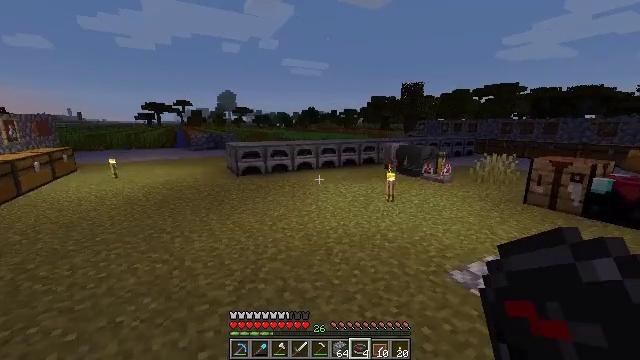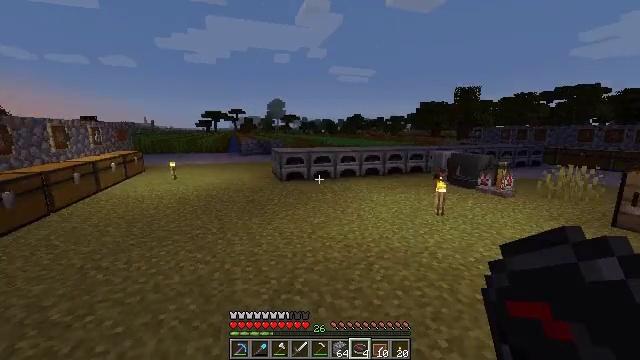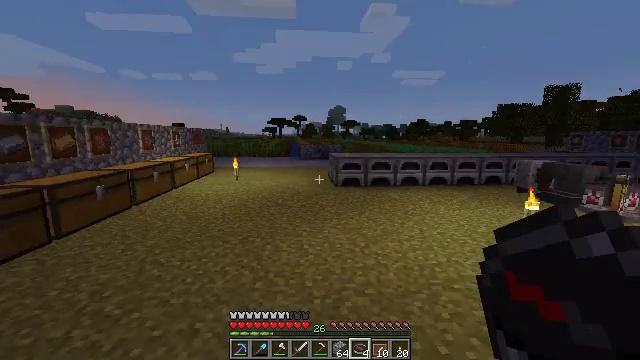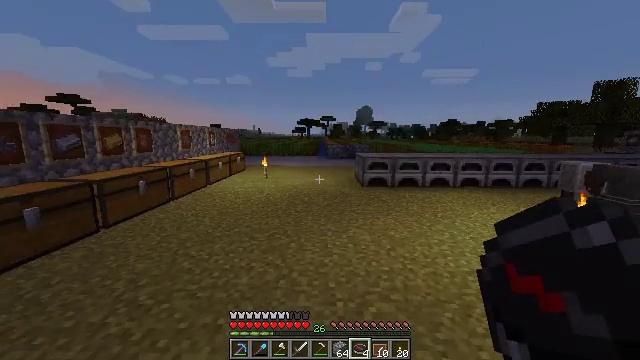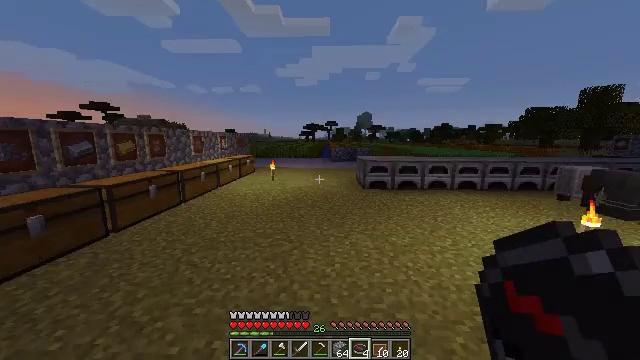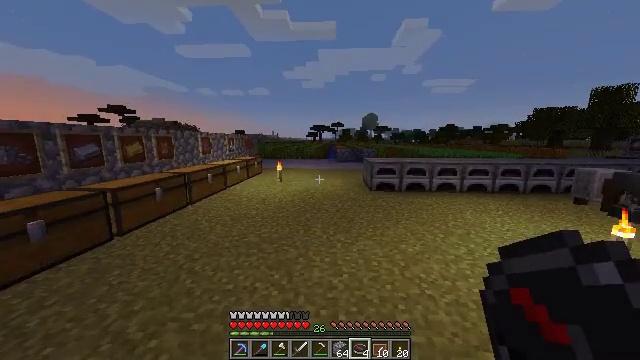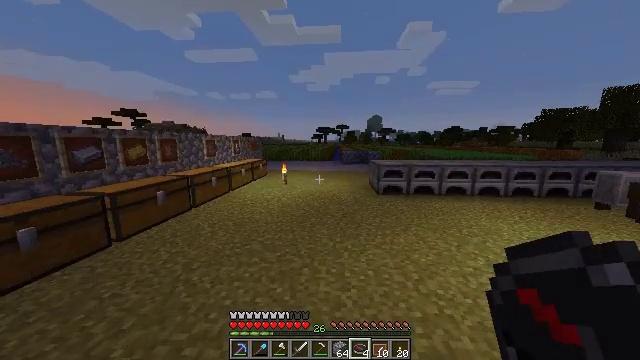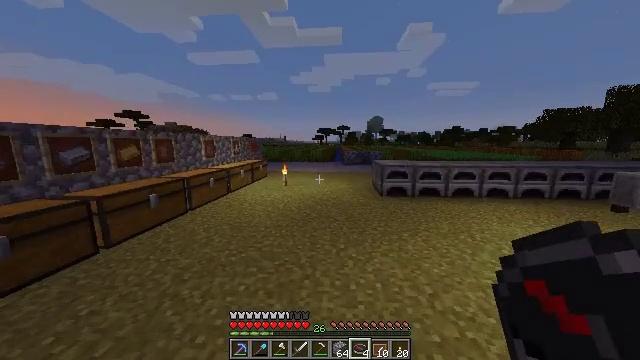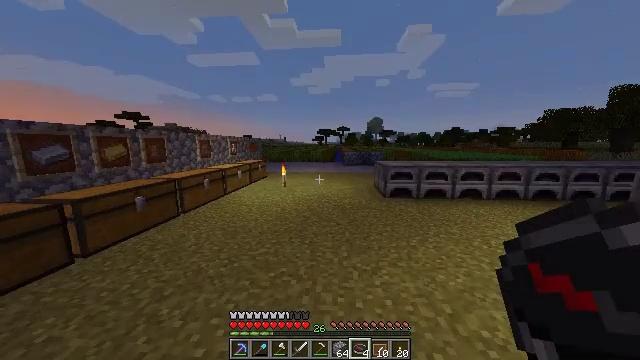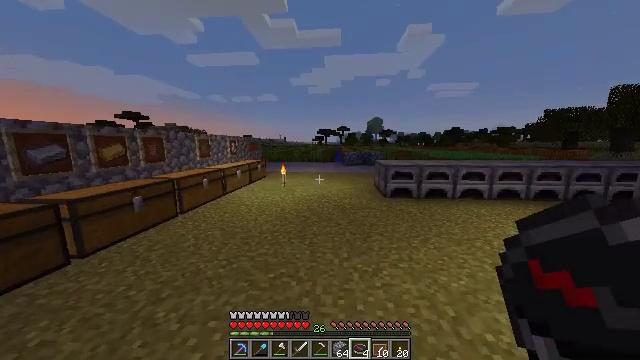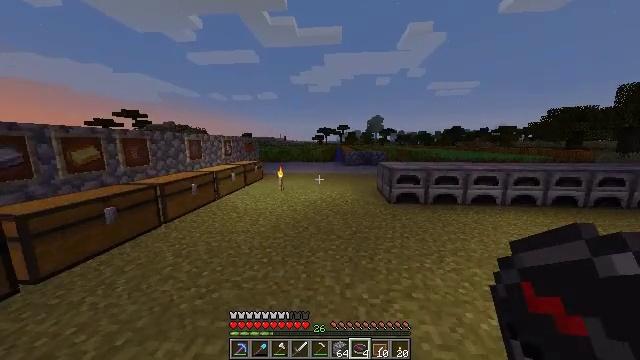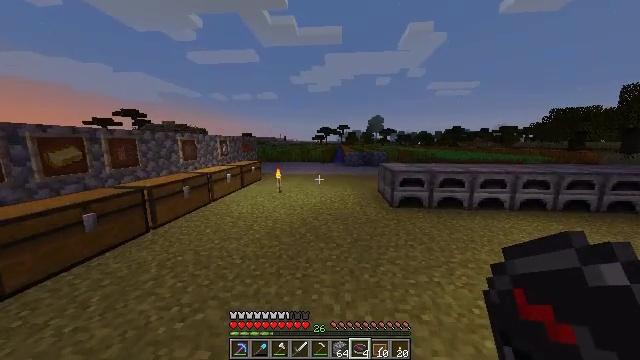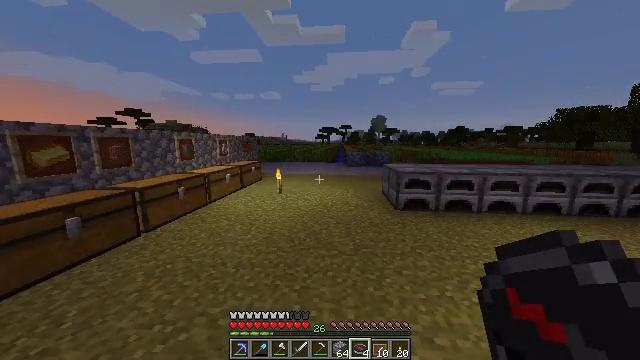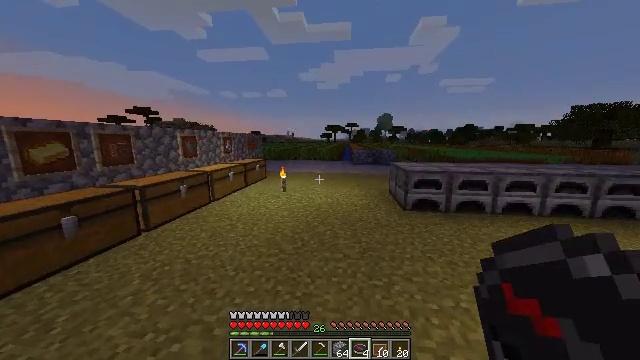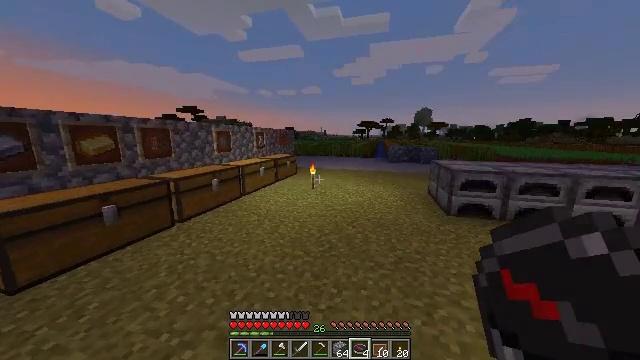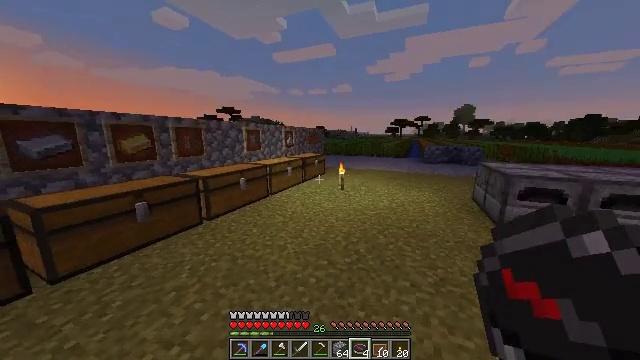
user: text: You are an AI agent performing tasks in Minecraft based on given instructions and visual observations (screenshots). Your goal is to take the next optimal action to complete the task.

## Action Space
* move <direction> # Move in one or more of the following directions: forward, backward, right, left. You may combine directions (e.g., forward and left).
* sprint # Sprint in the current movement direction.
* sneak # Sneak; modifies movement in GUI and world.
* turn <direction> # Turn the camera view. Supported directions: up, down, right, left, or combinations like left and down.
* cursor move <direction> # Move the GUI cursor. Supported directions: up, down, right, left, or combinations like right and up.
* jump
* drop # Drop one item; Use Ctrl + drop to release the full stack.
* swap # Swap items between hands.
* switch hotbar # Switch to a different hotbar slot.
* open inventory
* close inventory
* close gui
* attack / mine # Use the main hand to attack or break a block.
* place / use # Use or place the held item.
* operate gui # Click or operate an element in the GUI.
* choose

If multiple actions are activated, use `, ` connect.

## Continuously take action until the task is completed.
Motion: motion action
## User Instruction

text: Take down the acacia wall sign.
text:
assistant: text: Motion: move forward, turn left and up
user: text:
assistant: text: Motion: move forward, sprint, turn left
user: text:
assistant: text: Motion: move forward, sprint, turn left
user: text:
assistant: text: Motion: move forward, sprint, turn left
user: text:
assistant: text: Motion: move forward, sprint, turn left
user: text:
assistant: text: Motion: move forward, sprint, turn left
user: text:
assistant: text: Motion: move forward, sprint
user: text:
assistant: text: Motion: move forward, sprint
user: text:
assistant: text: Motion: move forward, sprint
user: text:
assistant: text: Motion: move forward, sprint
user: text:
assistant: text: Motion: move forward, sprint
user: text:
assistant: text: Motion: move forward, sprint
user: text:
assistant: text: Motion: move forward, sprint, turn left
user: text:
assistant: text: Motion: move forward, sprint, turn left and down
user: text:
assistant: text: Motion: move forward, sprint, turn left
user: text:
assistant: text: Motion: move forward, sprint, turn left
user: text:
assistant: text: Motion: move forward, sprint
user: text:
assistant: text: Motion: move forward, sprint, turn left
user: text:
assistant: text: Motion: move forward, sprint, turn left
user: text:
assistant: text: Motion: move forward, sprint, turn left
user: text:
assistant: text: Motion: move forward, sprint
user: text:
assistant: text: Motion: move forward, sprint
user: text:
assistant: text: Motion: move forward, sprint
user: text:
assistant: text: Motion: move forward, sprint
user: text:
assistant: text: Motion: move forward, sprint
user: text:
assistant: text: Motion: move forward, sprint
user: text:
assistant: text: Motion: move forward, sprint
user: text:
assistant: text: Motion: move forward and move right, sprint
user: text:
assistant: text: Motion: move forward and move right, sprint, turn left
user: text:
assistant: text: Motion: move forward and move right, sprint, turn left